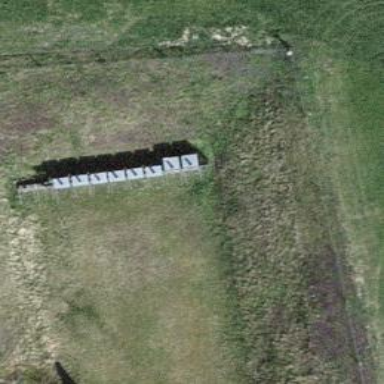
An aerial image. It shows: Wall barrier.